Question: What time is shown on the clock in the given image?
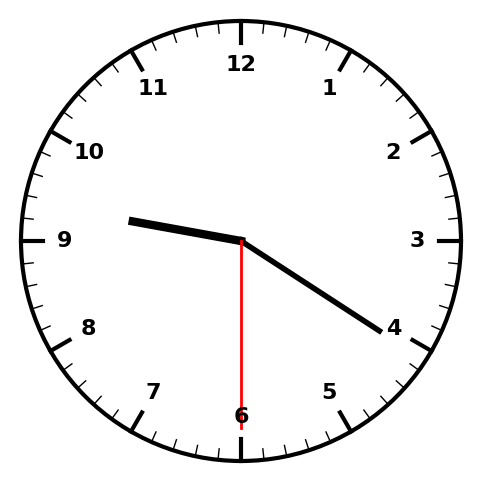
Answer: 09:20:30